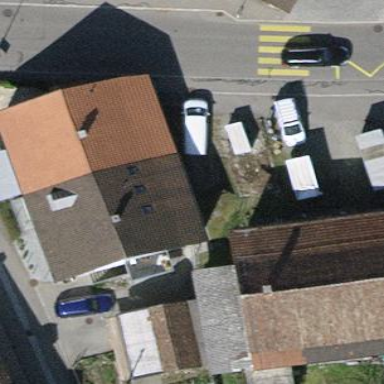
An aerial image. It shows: Semi-detached house.